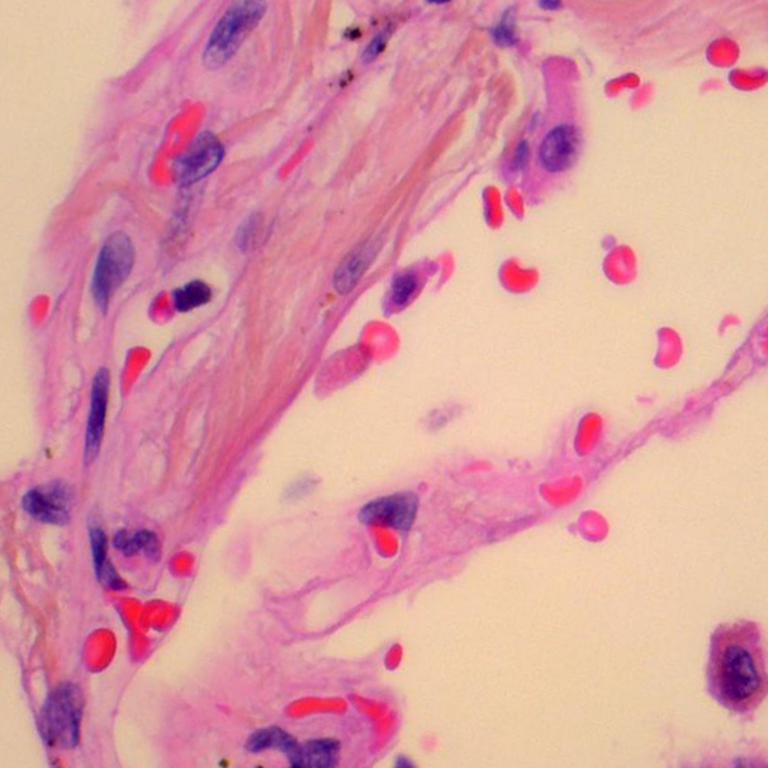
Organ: lung
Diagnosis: benign